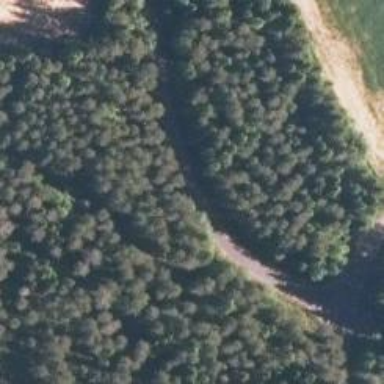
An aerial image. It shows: Unclassified road.